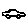
Label: car